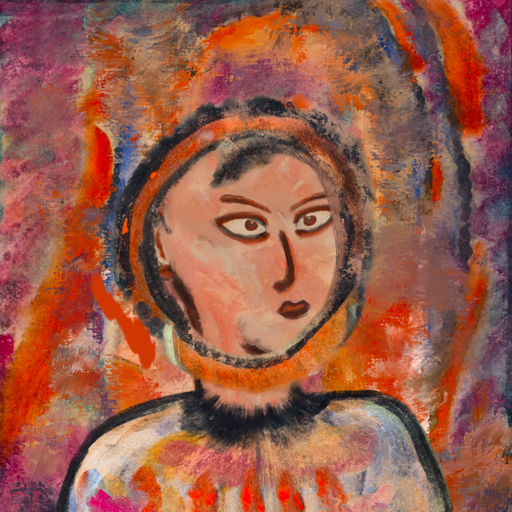
Background: Experience, Head And Neck Side: Roy_Bahadur, Face Side: Roy_Bahadur, Bust: Childish, Hair Side: Childish, Head Accessory: Blank, Second Necklace: Blank, Necklace: Blank, Baby: Blank